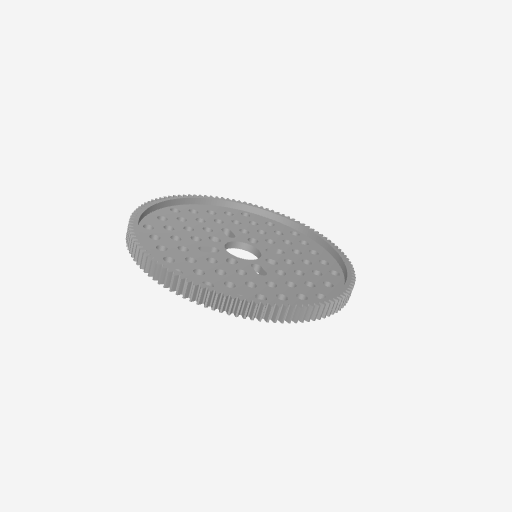
Part: HubMountAluminumGear105T